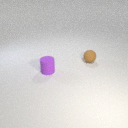
small purple rubber cylinder to the left of small brown rubber sphere